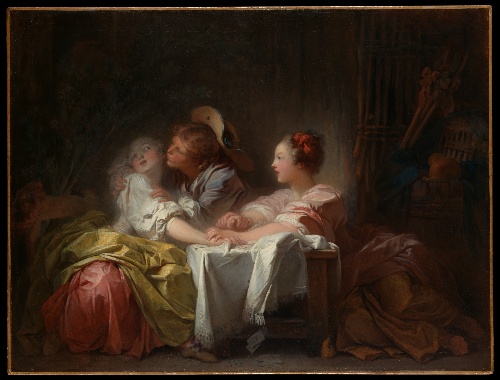
Title: The Stolen Kiss
Artist: Jean Honoré Fragonard
Artist bio: French, Grasse 1732–1806 Paris
Date: ca. 1760
Object type: Painting
Classification: Paintings
Medium: Oil on canvas
Dimensions: 19 x 25 in. (48.3 x 63.5 cm)
Department: European Paintings
Credit line: Gift of Jessie Woolworth Donahue, 1956
Accession year: 1956
Repository: Metropolitan Museum of Art, New York, NY
Tags: Girls